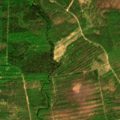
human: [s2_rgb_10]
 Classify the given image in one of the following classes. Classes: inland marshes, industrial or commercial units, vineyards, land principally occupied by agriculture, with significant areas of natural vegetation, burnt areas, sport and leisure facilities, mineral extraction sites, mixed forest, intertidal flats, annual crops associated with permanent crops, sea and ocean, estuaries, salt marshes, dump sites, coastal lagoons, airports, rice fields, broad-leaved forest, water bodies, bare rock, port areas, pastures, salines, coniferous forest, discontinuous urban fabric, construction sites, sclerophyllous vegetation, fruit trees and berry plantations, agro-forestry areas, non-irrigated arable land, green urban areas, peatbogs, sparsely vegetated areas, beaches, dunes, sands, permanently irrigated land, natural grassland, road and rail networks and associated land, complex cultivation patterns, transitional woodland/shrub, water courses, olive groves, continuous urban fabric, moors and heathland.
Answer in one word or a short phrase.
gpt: coniferous forest, mixed forest, transitional woodland/shrub